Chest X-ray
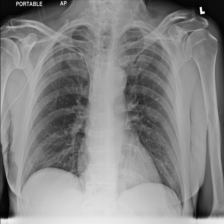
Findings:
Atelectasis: negative
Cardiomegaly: negative
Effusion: negative
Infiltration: negative
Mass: negative
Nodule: negative
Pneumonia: negative
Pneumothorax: negative
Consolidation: negative
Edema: negative
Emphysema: negative
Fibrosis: negative
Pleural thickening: negative
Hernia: negative